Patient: sex M, age 65
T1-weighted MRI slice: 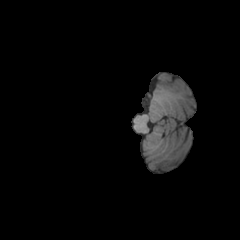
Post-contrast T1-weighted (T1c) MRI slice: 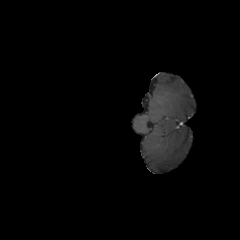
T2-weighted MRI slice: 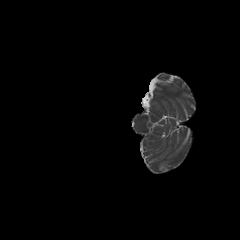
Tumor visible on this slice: no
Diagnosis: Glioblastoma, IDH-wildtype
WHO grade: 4